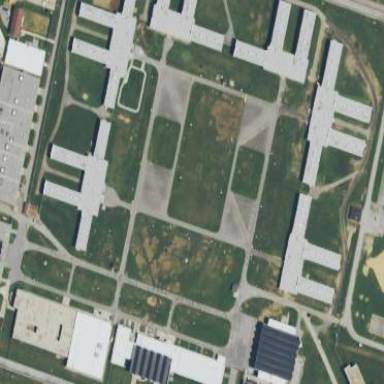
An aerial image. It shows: Prison.